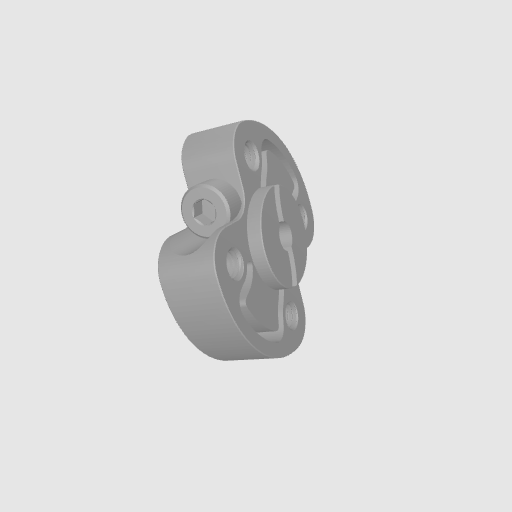
Part: SonicHub4ID